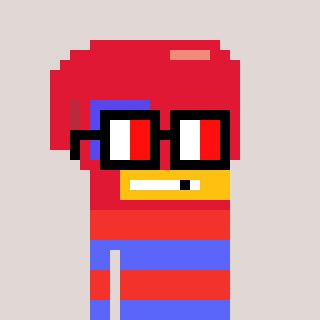
a pixel art character with square glasses with black frames and red eyes, a boxing glove-shaped head and a purple-colored body on a warm background